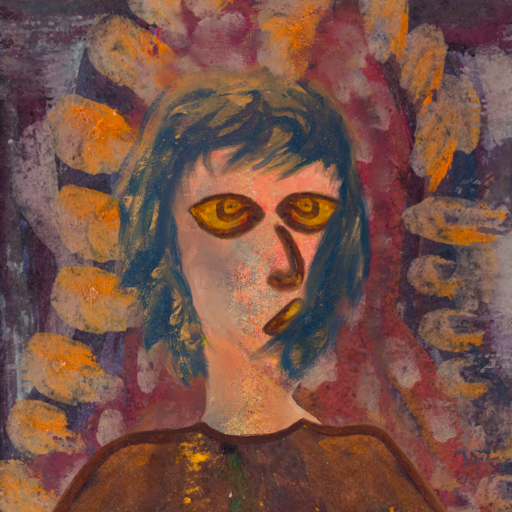
Background: Doll, Head And Neck Side: Irani, Face Side: Comrade, Bust: Comrade, Hair Side: In_The_Sun, Head Accessory: Blank, Second Necklace: Blank, Necklace: Blank, Baby: Blank